一年级 · 算术
妈妈要把买来的 13 枝花放进瓶子, 还多少枝花没放进去?

答: 还（）枝花没放进去。
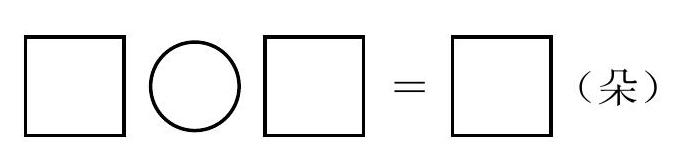
答案: $13-4=9$ (枝)

答: 还 9 枝花没放进去。